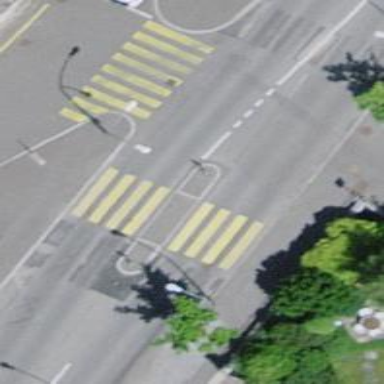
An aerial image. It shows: Marked footway crossing with pedestrian island.